Field crop: maize
Growth stage: 2
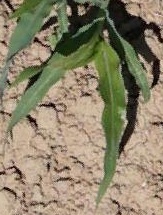
Species: maize